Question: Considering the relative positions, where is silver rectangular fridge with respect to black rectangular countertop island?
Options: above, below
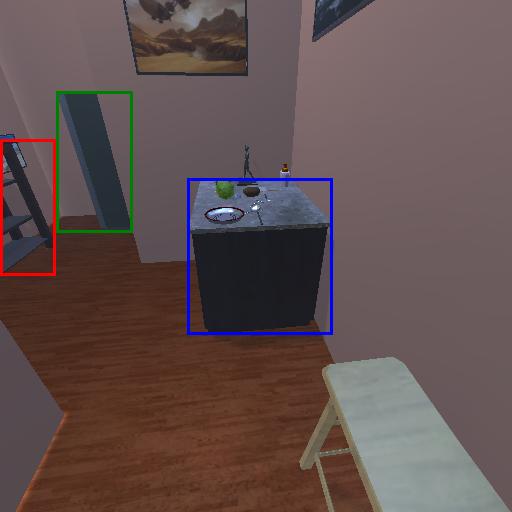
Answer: above